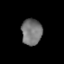
Tissue: lung
Cell type: Myeloid cells
Senescence score: 0.1958
Nuclear area (px): 525
Mean DAPI intensity: 118.794